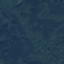
Land use / land cover class: Forest